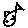
Label: fish